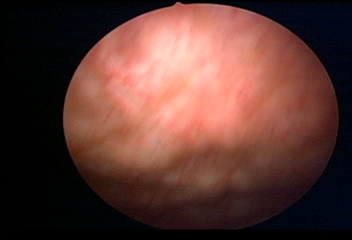
Modality: WLC
Class: Normal mucosa
Bladder cancer association: No